Question: I want to create a progress bar like in the below image:

I have no idea about creating this. Should I use HTML5 techniques?
Would you please give me some help about creating this progress bar?
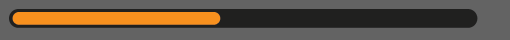
Answer: '''
#progressbar {
background-color: black;
border-radius: 13px;
/* (height of inner div) / 2 + padding */
padding: 3px;
}
#progressbar>div {
background-color: orange;
width: 40%;
/* Adjust with JavaScript */
height: 20px;
border-radius: 10px;
}
'''
'''
<div id="progressbar">
<div></div>
</div>
'''
<URL>
(EDIT: Changed Syntax highlight; changed descendant to child selector)